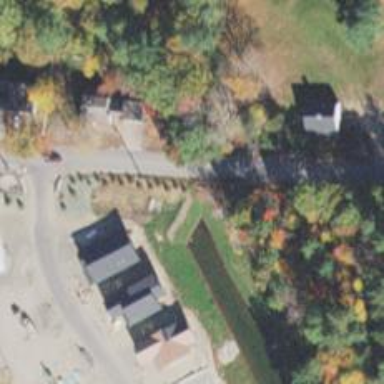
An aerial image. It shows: Driveway leading to service road.